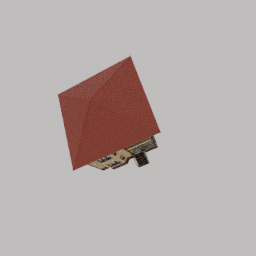
Label: architecture